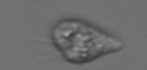
Label: Amoeba